Field crop: maize
Growth stage: 1
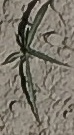
Species: sorghum